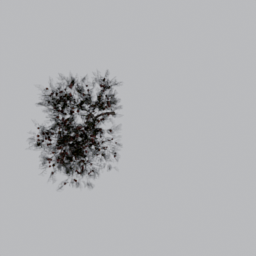
Label: nature